Interaction volume radius: 10 \u00c5
Interaction volume height: 10 \u00c5
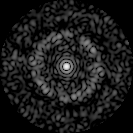
Disorder parameter: 0.8235